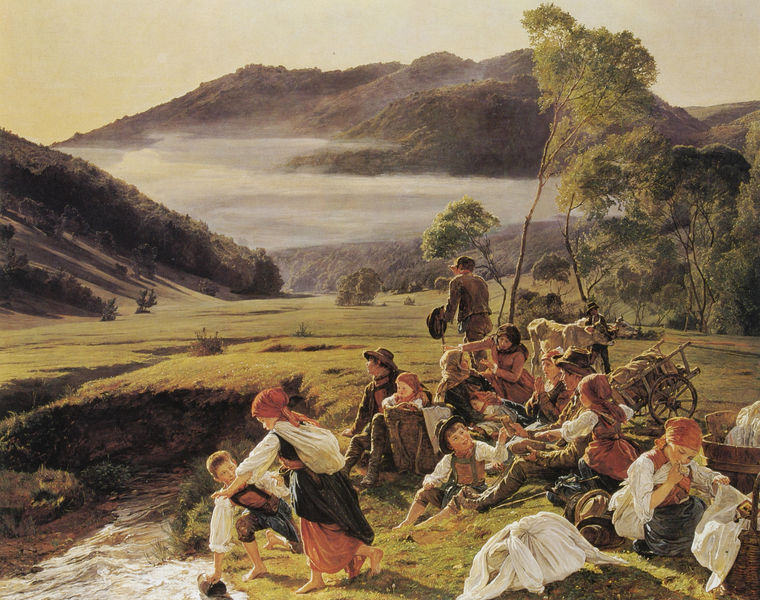
Titel: Rastende Wallfahrer
Künstler: Ferdinand Georg Waldmüller
Standort: Österreich
Institution: Privatbesitz
Schlagwörter: baum, berg, blau, blätter, gemälde, gruppe, himmel, mann, schatten, wasser, weiß, wolken, aquarell, bäume, fluss, frauen, grün, landschaft, menschen, mädchen, see, sitzen, ufer, wäsche, braun, frau, hut, hüte, kleider, licht, männer, orange, ölbild, gras, rot, tiere, tuch, weg, wiese, wolke, haube, malerei, alt, hemd, jung, öl, bach, birke, birken, dämmerung, ebene, erde, feld, hügel, kühe, morgen, natur, sonnenaufgang, stamm, weide, wind, büsche, sonne, sträucher, wiesen, boden, land, realismus, tücher, familie, kind, pflanzen, tal, wald, bauern, genre, karren, kinder, landleben, räder, krug, deutschland, schürze, sommer, genremalerei, vedute, buben, jungen, blusen, bündel, feldarbeit, hemden, kiepe, kraxe, mittag, berge, gebirge, gipfel, hang, dunst, nebel, kuh, rind, alm, ausflug, idylle, pause, picknick, rast, speichen, arbeiter, grube, handkarren, karre, rad, wagen, böschung, romantik, ölgemälde, stämme, essen, spielen, kopftuch, riemen, korb, stimmung, junge, tor, flucht, senke, becher, spiel, barfuss, belichtung, gefäß, zigeuner, bayern, alpen, feldarbeiter, knechte, wälder, loch, wägen, grasbüschel, fass, hauben, sonntag, tracht, zuber, landschaftsbild, romantisch, thoma, gebirgsfluss, kopftücher, sonnenschein, zeichnerisch, reif, trachten, graben, umzug, schwaden, landpartie, naturalistisch, hörner, holzfass, arkadien, rucksack, bauernfamilie, lederhose, schtten, toben, ochse, stier, hirten, brotzeit, bewaldet, thal, dirndl, lederhosen, klassizistisch, mägde, abstieg, almabstieg, almaufstieg, almauftrieb, almwiese, babykorb, bauerfamilie, boden erde, butterfass, emigranten, filzhut, frauen bäume, guppe, hochnebel, koptücher, kraxn, leiterwaagen, leiterwagen, ländliches idyll, pastorale, piknik, quellfluss, trinkgefäß, wäschefass, nebelschwaden, waschtag, rotes kopftuch, l, müchden, bauernvolk, landschaft#berge, gemälde+